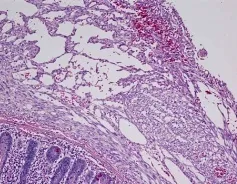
Immunochemistry findings. . (a) Haematoxylin and eosin staining showing proliferation of spindle-shaped cells.
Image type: pathology (h&e)